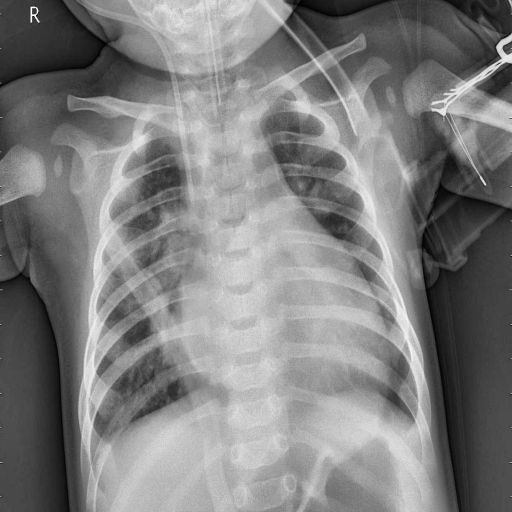
Finding: PNEUMONIA